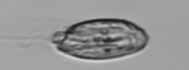
Label: Katodinium_or_Torodinium